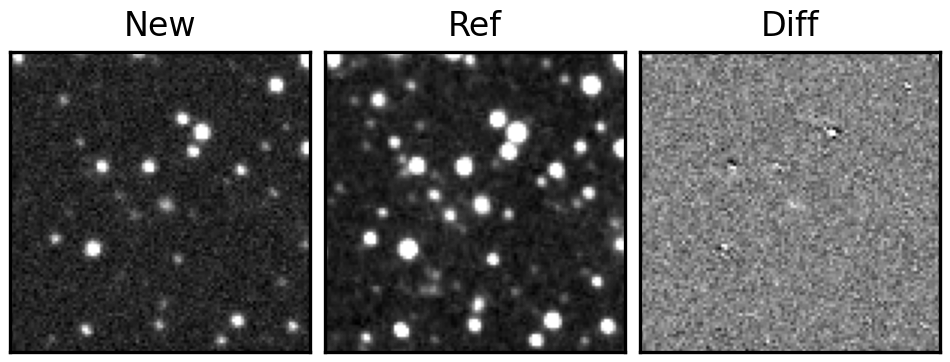
Label: real